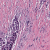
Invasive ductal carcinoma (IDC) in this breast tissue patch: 1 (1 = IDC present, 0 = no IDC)